Question: I have a problem with the TintColor of my SearchBar. I use the same RGB Color in the navigation bar and on the searchbar. As you can see below, the colors are not the same.

This is the code I use to set the TintColor of the navigationbar:
'''
self.navigationController.navigationBar.tintColor = [UIColor colorWithRed:34/255.0f green:113/255.0f blue:179/255.0f alpha:1];
'''
and this is what I use to set the TintColor of the searchBar.
'''
self.mySearchBar.tintColor = [UIColor colorWithRed:34/255.0f green:113/255.0f blue:179/255.0f alpha:1];
'''
So, as you can see, those two lines are pretty much the same. Any ideas on how to get the same color?
Any advice as very appreciated!
:
I develop for iOS 4.0 with XCode 4.3.3 and i tested on a device with iOS 5
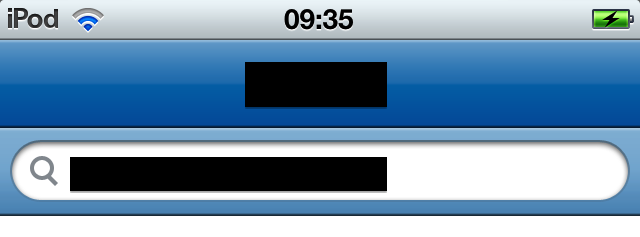
Answer: I had similar issue and this is what I ended up doing then,
'''
[[UISearchBar appearance] setBackgroundImage:[UIImage imageWithColor:[UIColor colorWithRed:34/255.0f green:113/255.0f blue:179/255.0f alpha:1]]];
[[UIToolbar appearance] setBackgroundImage:[UIImage imageWithColor:[UIColor colorWithRed:34/255.0f green:113/255.0f blue:179/255.0f alpha:1]] forToolbarPosition:UIToolbarPositionAny barMetrics:UIBarMetricsDefault];
'''
But the problem with this approach was that it will not be tinted exactly.
'imageWithColor' is category on 'UIImage'.
'''
+ (UIImage *)imageWithColor:(UIColor *)color {
CGRect rect = CGRectMake(0.0f, 0.0f, 1.0f, 1.0f);
UIGraphicsBeginImageContext(rect.size);
CGContextRef context = UIGraphicsGetCurrentContext();
CGContextSetFillColorWithColor(context, [color CGColor]);
CGContextFillRect(context, rect);
UIImage *image = UIGraphicsGetImageFromCurrentImageContext();
UIGraphicsEndImageContext();
return image;
}
'''